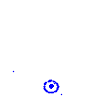
Particle: electron